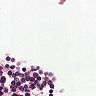
Metastatic tissue present: no